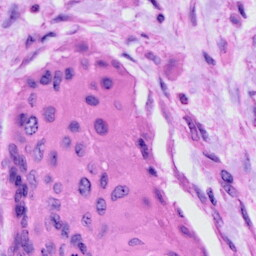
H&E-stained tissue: Cervix